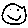
Label: smiley face